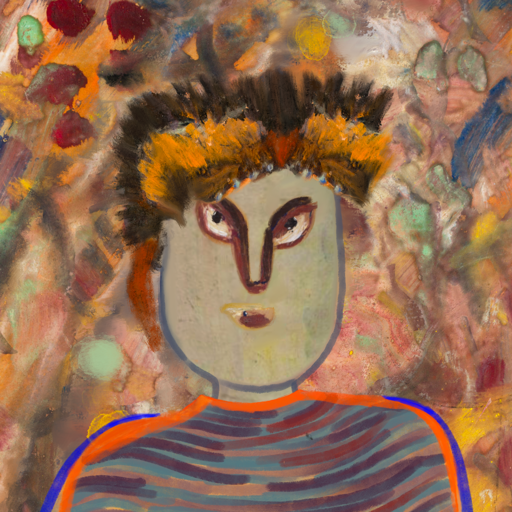
Background: Mother_And_Son_Mother, Head And Neck Front: Hill_Girl, Face Front: After_Raid, Bust: Experience, Hair Front: Blank, Head Accessory: Gypsy_Queen, Second Necklace: Blank, Necklace: Blank, Baby: Blank